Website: home-depot
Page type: billing-address
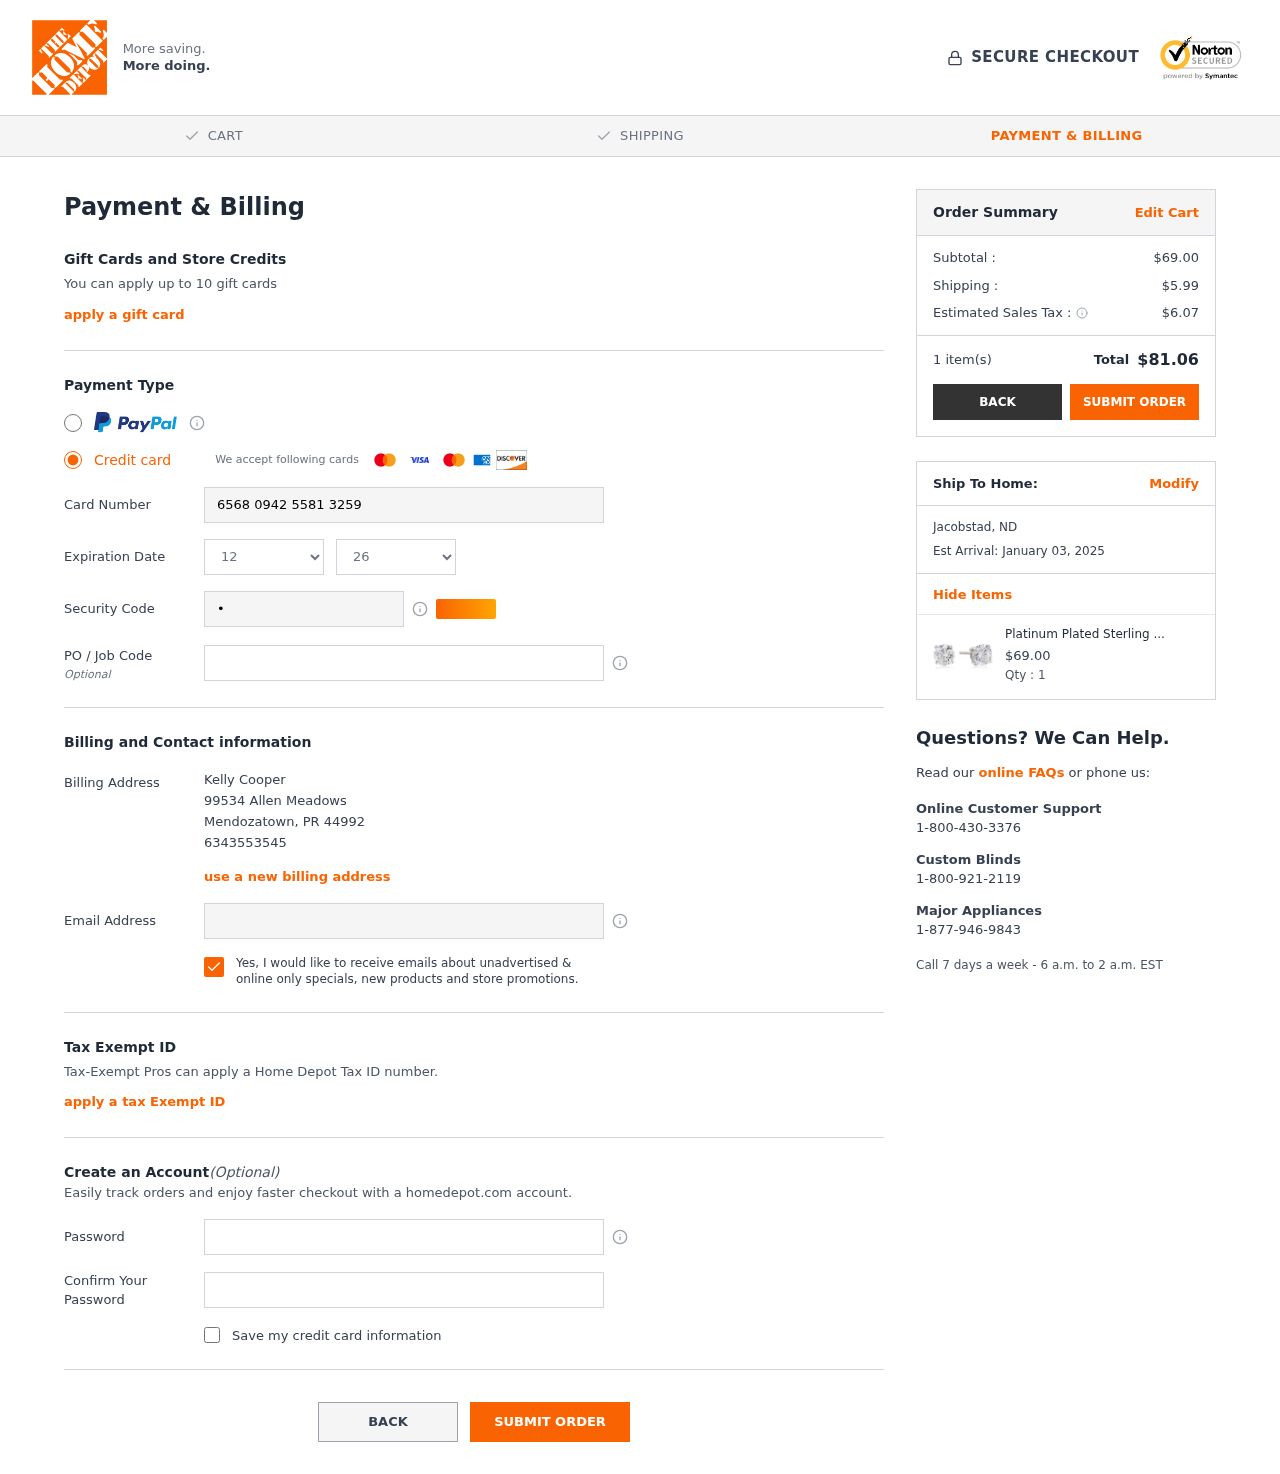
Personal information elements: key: PII_CARD_CVV
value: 944
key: PII_CARD_EXPIRY_MONTH
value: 12
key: PII_CARD_EXPIRY_YEAR
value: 26
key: PII_CARD_NUMBER
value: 6568 0942 5581 3259
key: PII_CITY
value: Mendozatown
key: PII_CITY2
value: Jacobstad
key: PII_EMAIL
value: kcooper@hotmail.com
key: PII_FULLNAME
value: Kelly Cooper
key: PII_JOB_CODE
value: WO-128326
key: PII_PHONE
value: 6343553545
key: PII_POSTCODE
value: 44992
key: PII_STATE_ABBR
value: PR
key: PII_STATE_ABBR2
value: ND
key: PII_STREET
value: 99534 Allen Meadows
Product elements: key: PRODUCT1_NAME
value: Platinum Plated Sterling Silver Stud Earrings set with Round Cut Swarovski Zirconia (2 cttw)
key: PRODUCT1_PRICE
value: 69
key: PRODUCT1_QUANTITY
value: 1
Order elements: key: ORDER_SUBTOTAL
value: $69.00
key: ORDER_SHIPPING_COST
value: $5.99
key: ORDER_TAX
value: $6.07
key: ORDER_NUM_ITEMS
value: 1 item(s)
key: ORDER_TOTAL
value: $81.06
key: ORDER_DELIVERY_DATE
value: Est Arrival: January 03, 2025